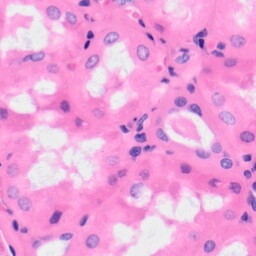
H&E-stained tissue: Kidney